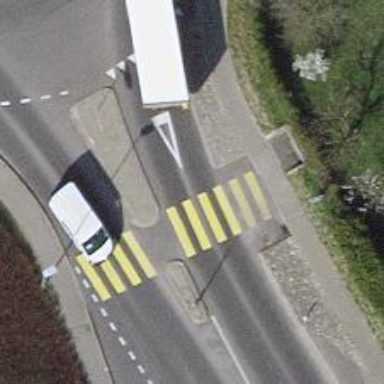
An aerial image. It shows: Uncontrolled road crossing with markings.